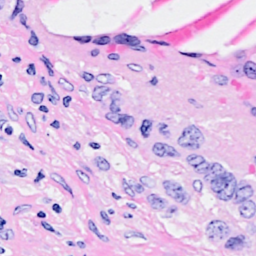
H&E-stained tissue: Breast